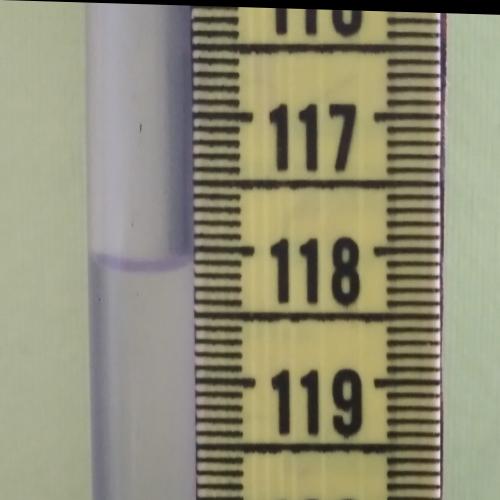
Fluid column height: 118.1 cm